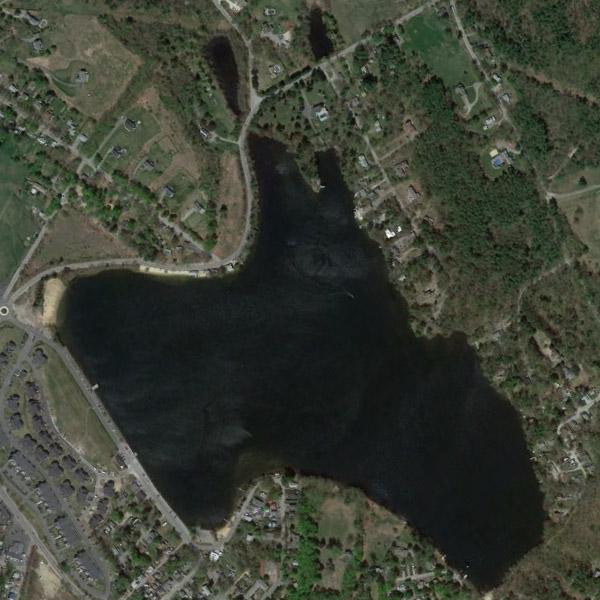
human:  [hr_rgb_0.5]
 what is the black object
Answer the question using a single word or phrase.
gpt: pond